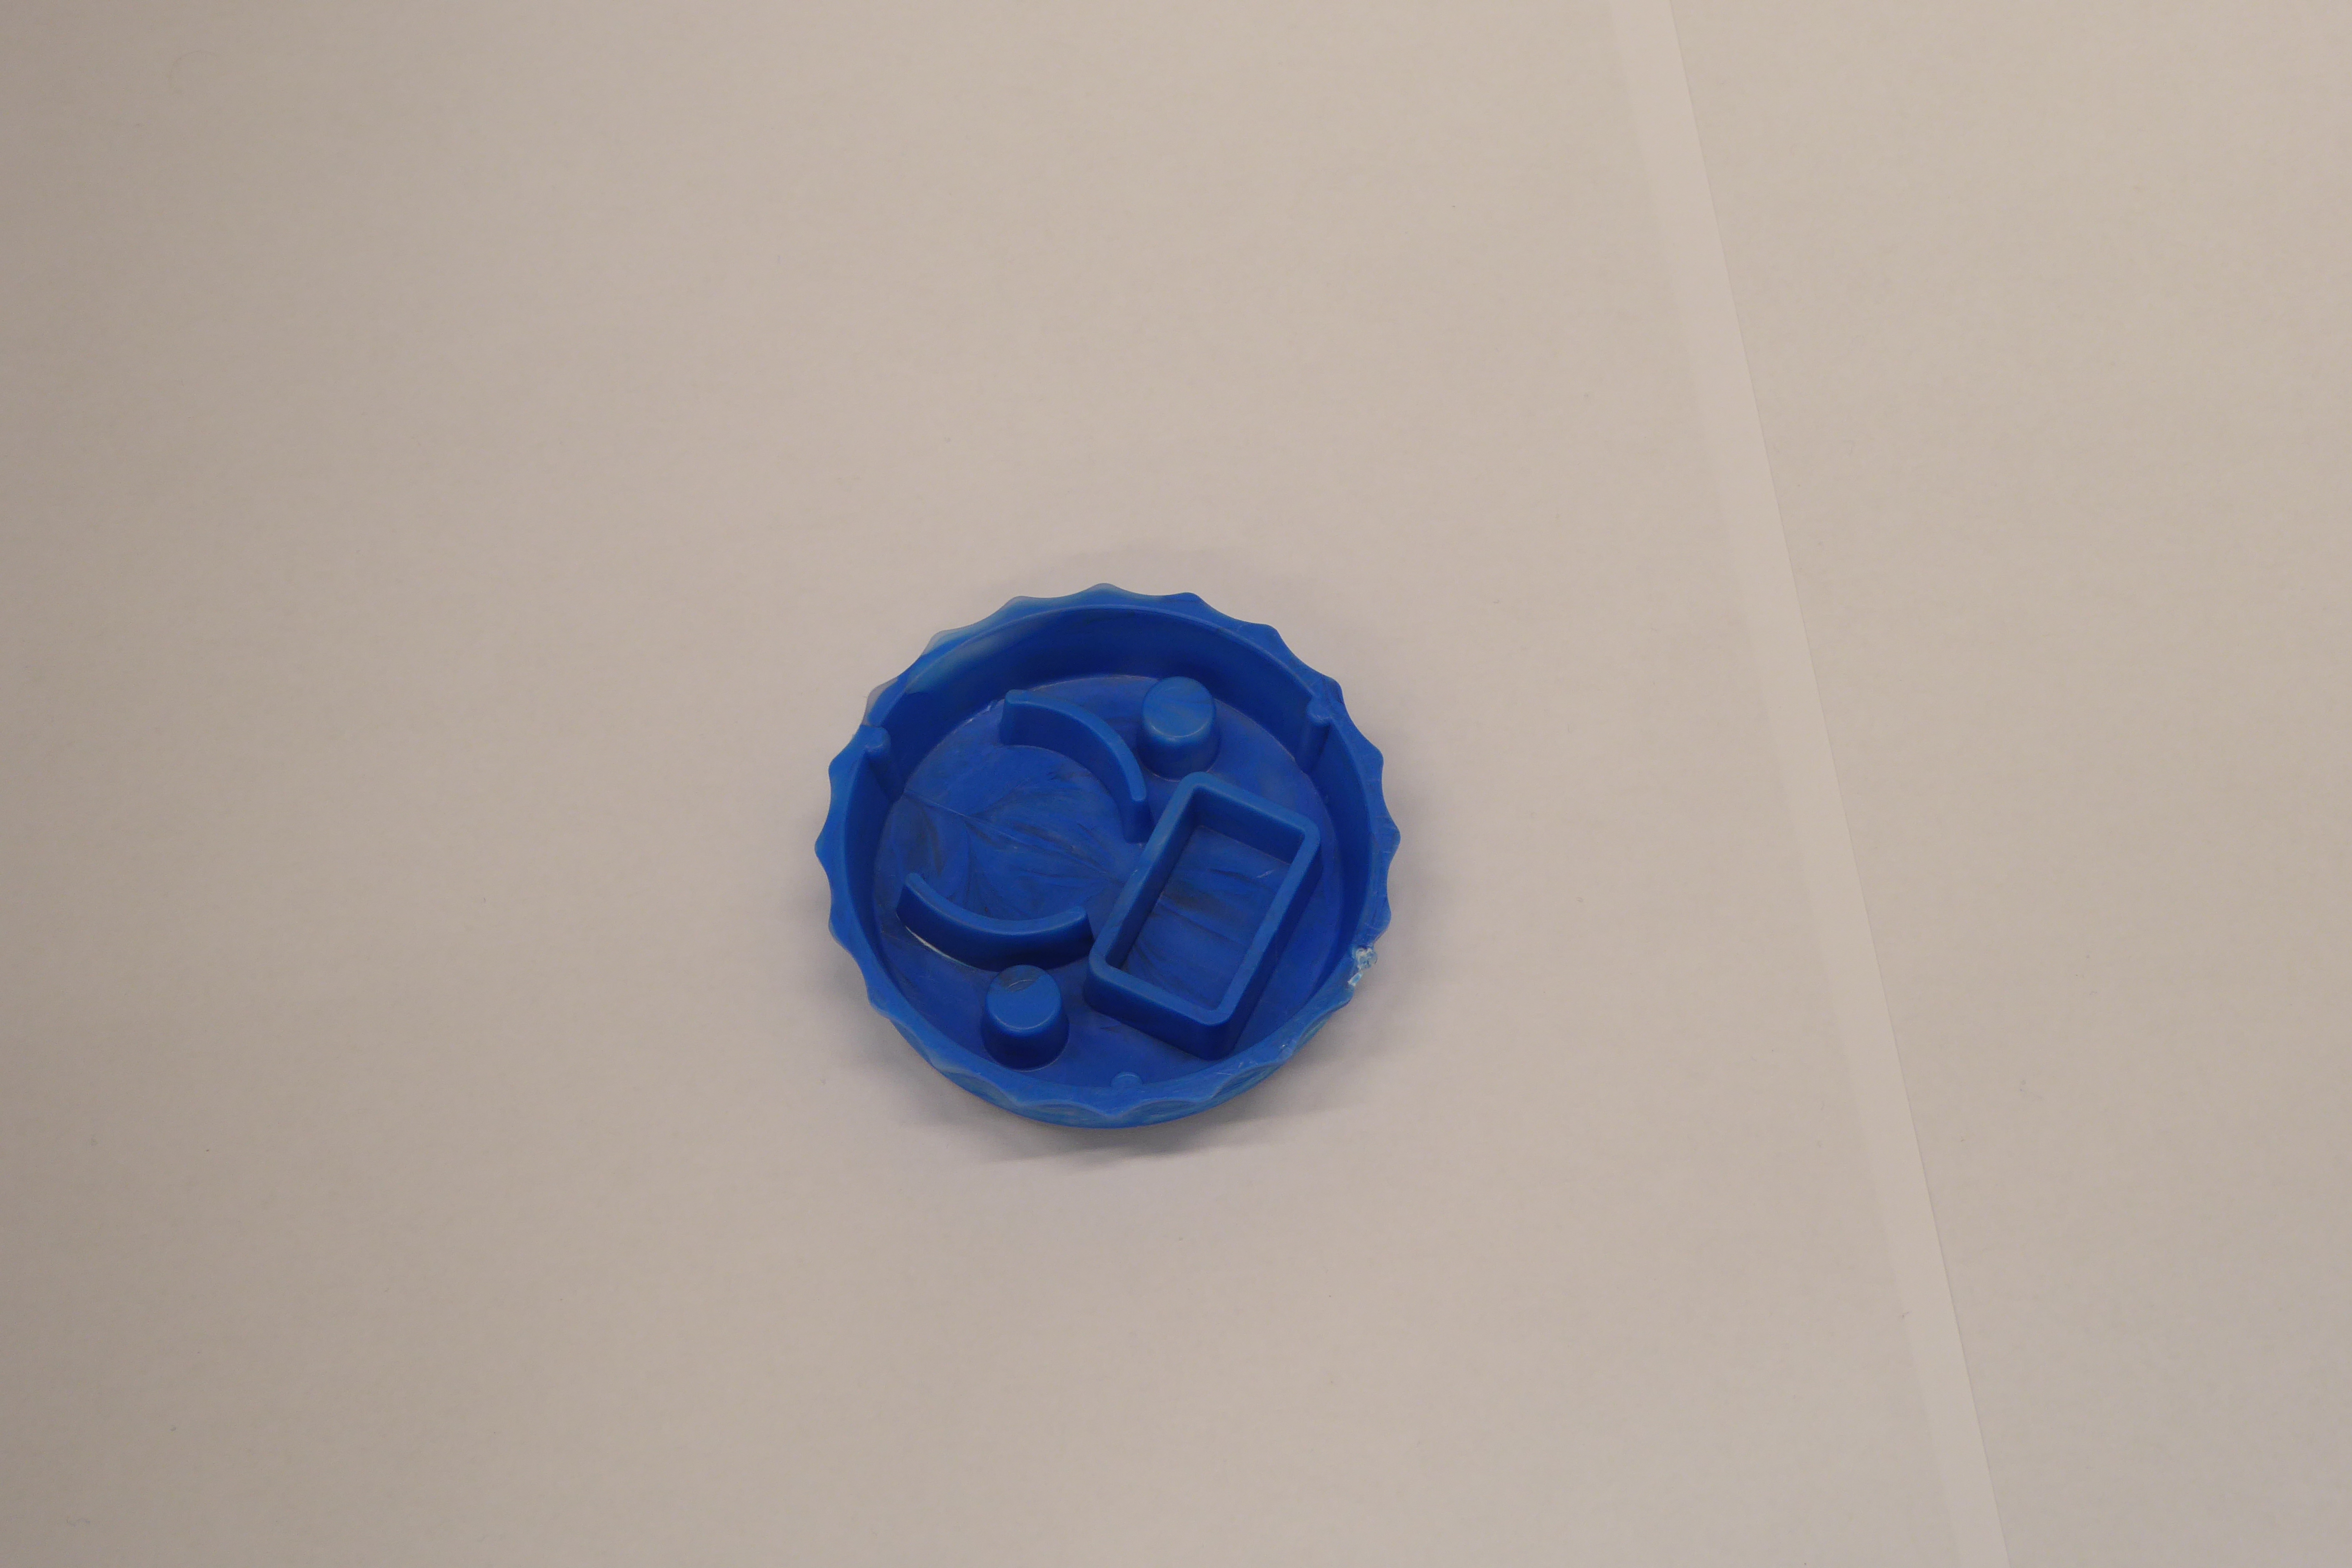
Label: Bottle Opener - Cover